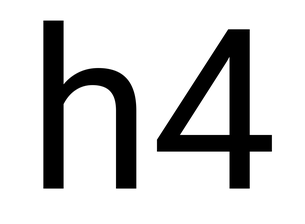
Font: Roboto_Regular